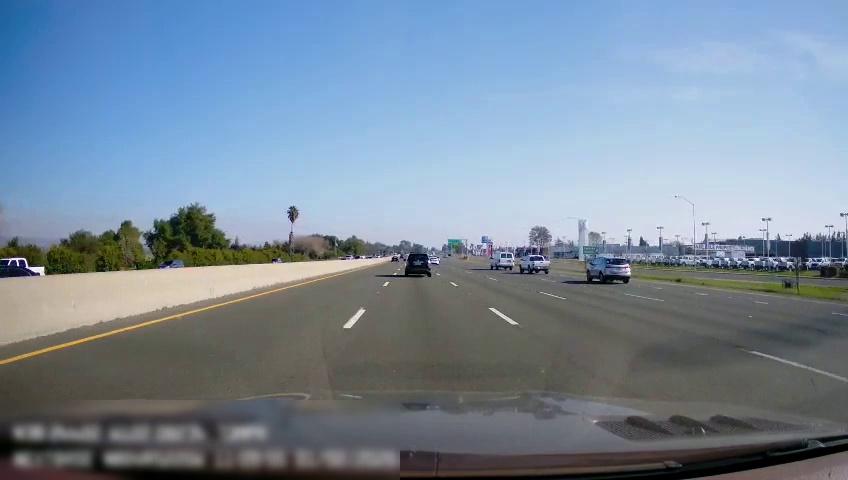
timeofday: Day
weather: Sunny
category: Drivable Space
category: Drivable Space
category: Vehicles | Car
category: Vehicles | SUV
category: Vehicles | Truck
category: Vehicles | SUV
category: Vehicles | Van
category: Vehicles | Truck
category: Vehicles | Car
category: Vehicles | Car
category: Vehicles | Car
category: Lanes | Alternate Lane
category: Lanes | Current Lane
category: Lanes | Current Lane
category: Lanes | Alternate Lane
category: Lanes | Alternate Lane
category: Lanes | Alternate Lane
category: Lanes | Alternate Lane
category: Traffic | Signs
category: Traffic | Signs